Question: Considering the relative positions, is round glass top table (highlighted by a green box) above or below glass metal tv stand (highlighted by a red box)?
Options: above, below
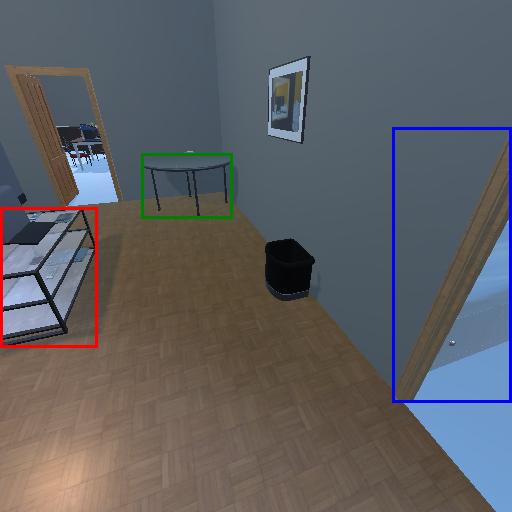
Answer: above